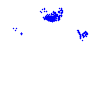
Particle: electron